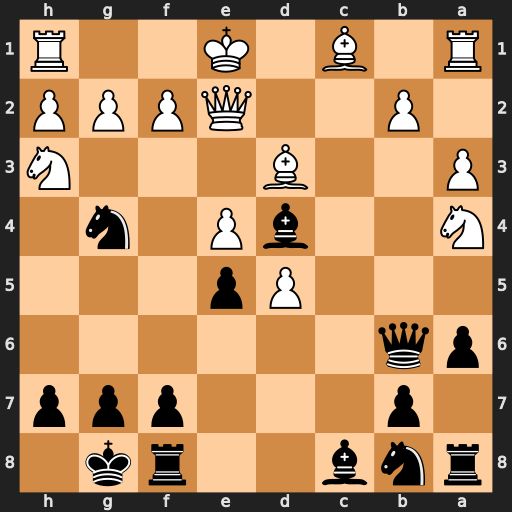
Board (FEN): rnb2rk1/1p3ppp/pq6/3Pp3/N2bP1n1/P2B3N/1P2QPPP/R1B1K2R
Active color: b
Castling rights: KQ
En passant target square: -
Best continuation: Qa5+ b4 Qxa4